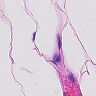
Metastatic tissue present: no